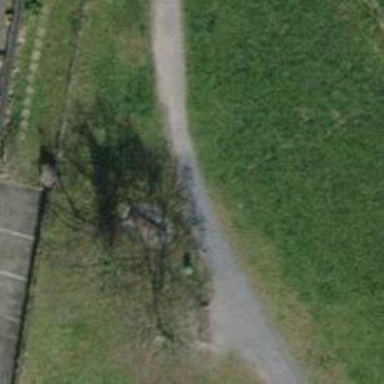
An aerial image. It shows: Path with fine gravel surface.